Field crop: tomato
Growth stage: 1
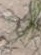
Species: cyperus